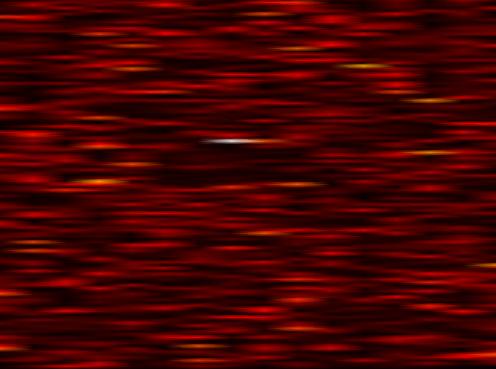
Label: FOFDM